Question: I'm in trouble with passing from one containerview to another UIViewController
This image below demonstrates a storyboard for what i want to do.

My app has one Containerview and I added button in this app. When I hit the button I want to pass another view via segue. But when I hit to button view is being opened on full screen. I just want to open this view, same size of containerview. Which segue can be useful for this trip? How canit be done?
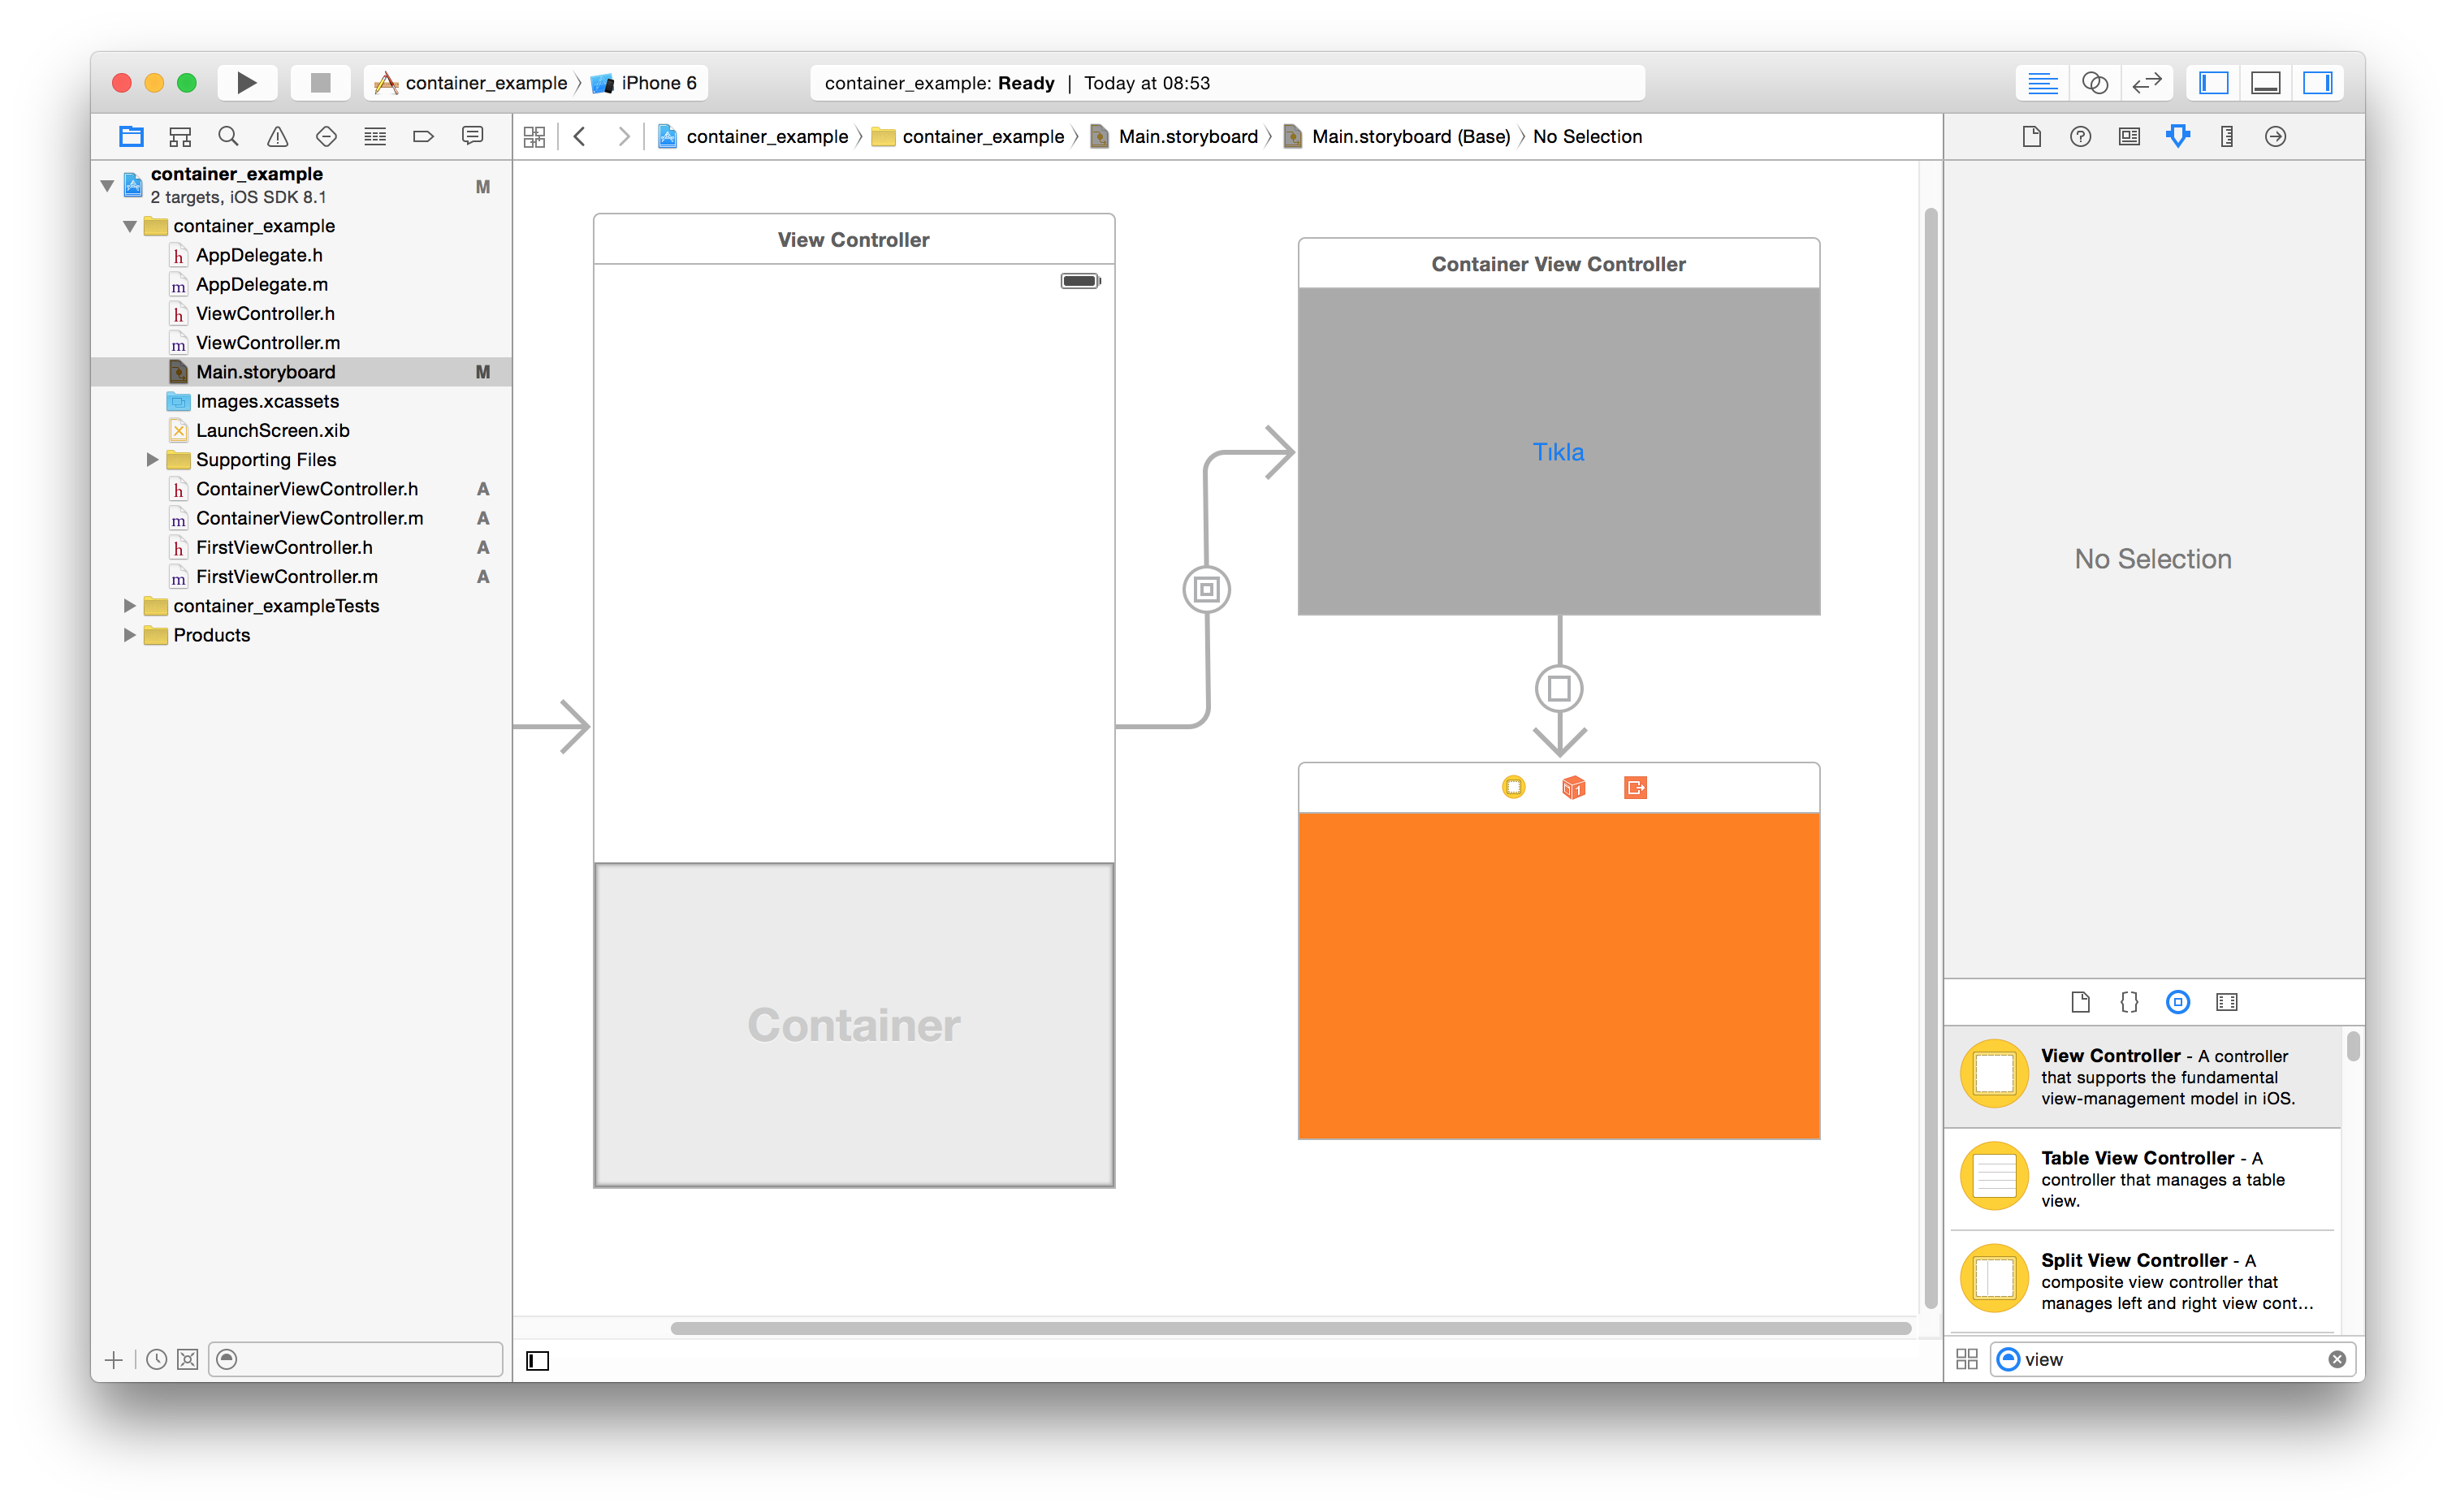
Answer: If you change the viewcontroller that is embedded to a UINavigationController and then make the original embedded viewcontroller the rootviewcontroller of the navigation, then you should get the desired behavior.